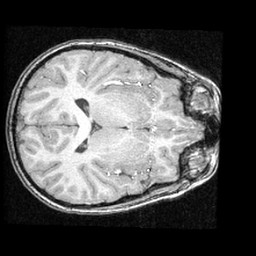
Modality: T1w
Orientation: axial
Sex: male
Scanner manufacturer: ge
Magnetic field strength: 1.5 T
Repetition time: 21 s
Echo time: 0.008 s